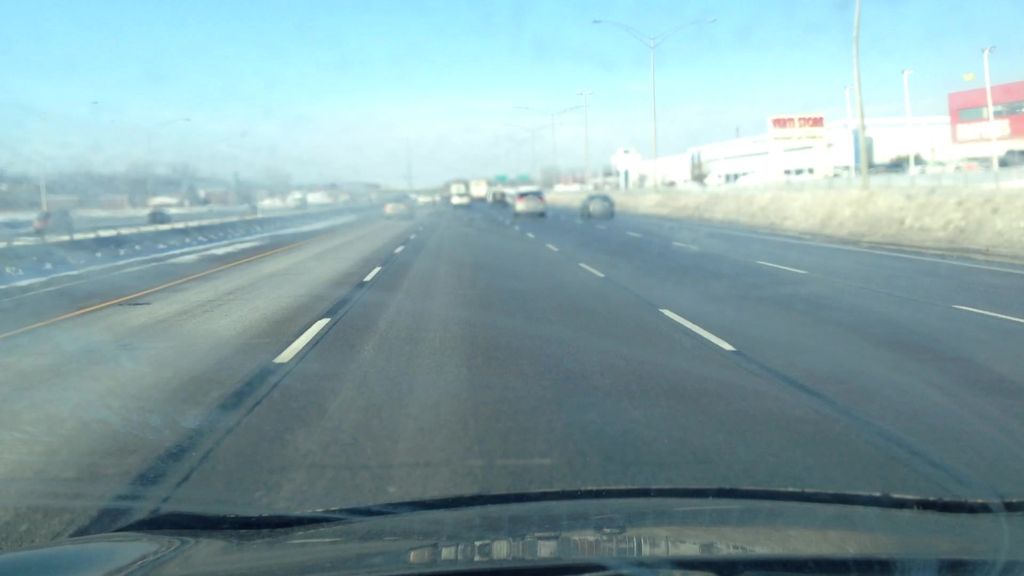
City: montreal